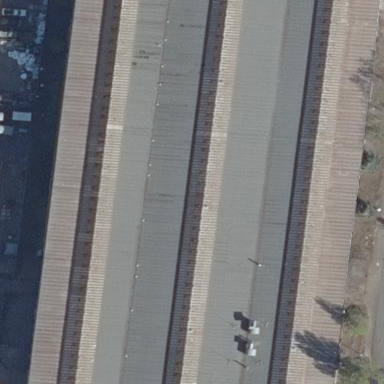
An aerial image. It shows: Industrial building.